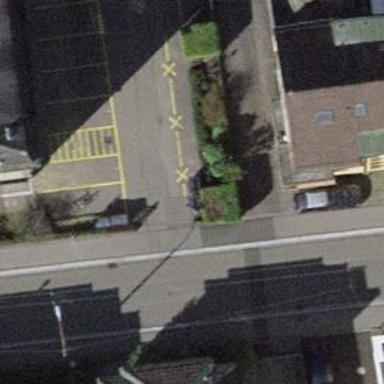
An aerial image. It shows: Unmarked crossing with traffic calming table.